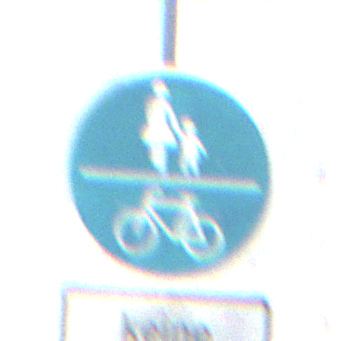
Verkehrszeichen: GemeinsamerGehUndRadweg
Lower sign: HinweisDurchVerbaleAngabe4
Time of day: MorningAfternoon
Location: Outdoor (Suburban)
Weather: PartlyCloudy
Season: NotSpecified
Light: Natural